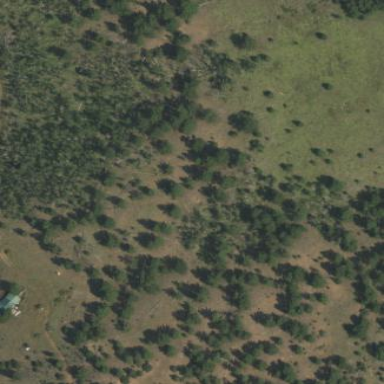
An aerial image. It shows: Evergreen woodland featuring needle-leaved trees.